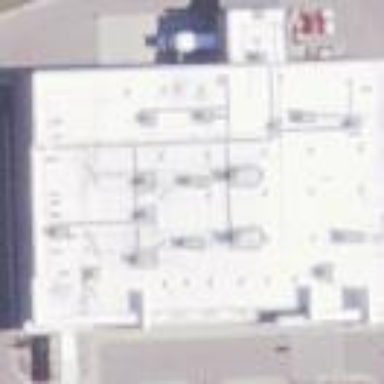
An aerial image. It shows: Supermarket building.